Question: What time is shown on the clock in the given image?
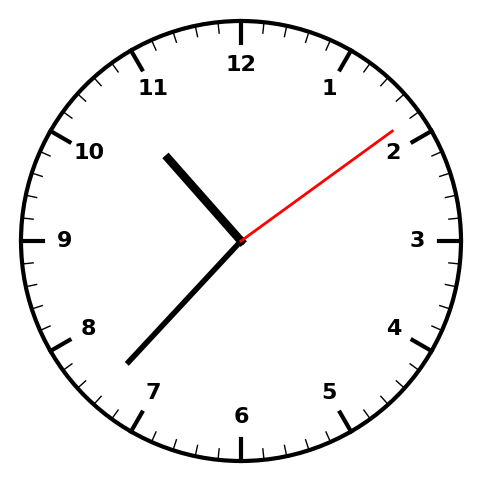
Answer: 10:37:09